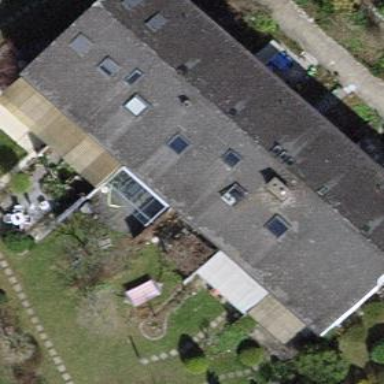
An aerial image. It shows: Building with tiled roof.